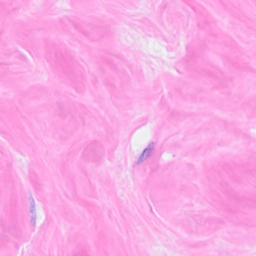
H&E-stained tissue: Breast